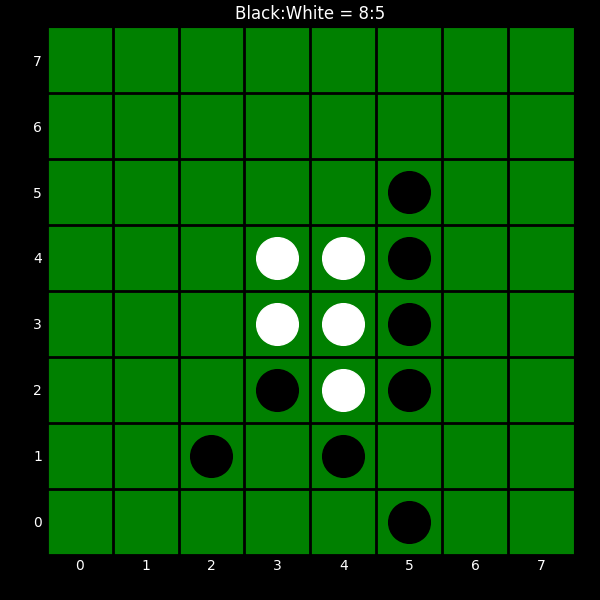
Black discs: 8
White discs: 5